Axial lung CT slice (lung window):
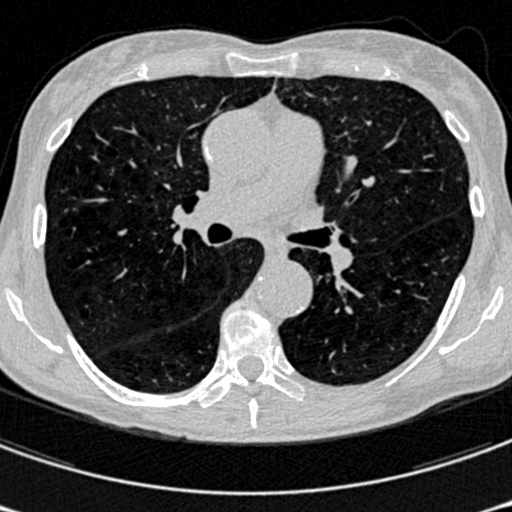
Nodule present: no